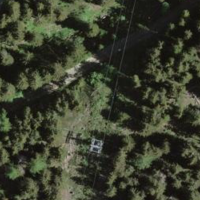
EUNIS habitat code: 43
Species observed at this site:
Saponaria ocymoides